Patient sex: F
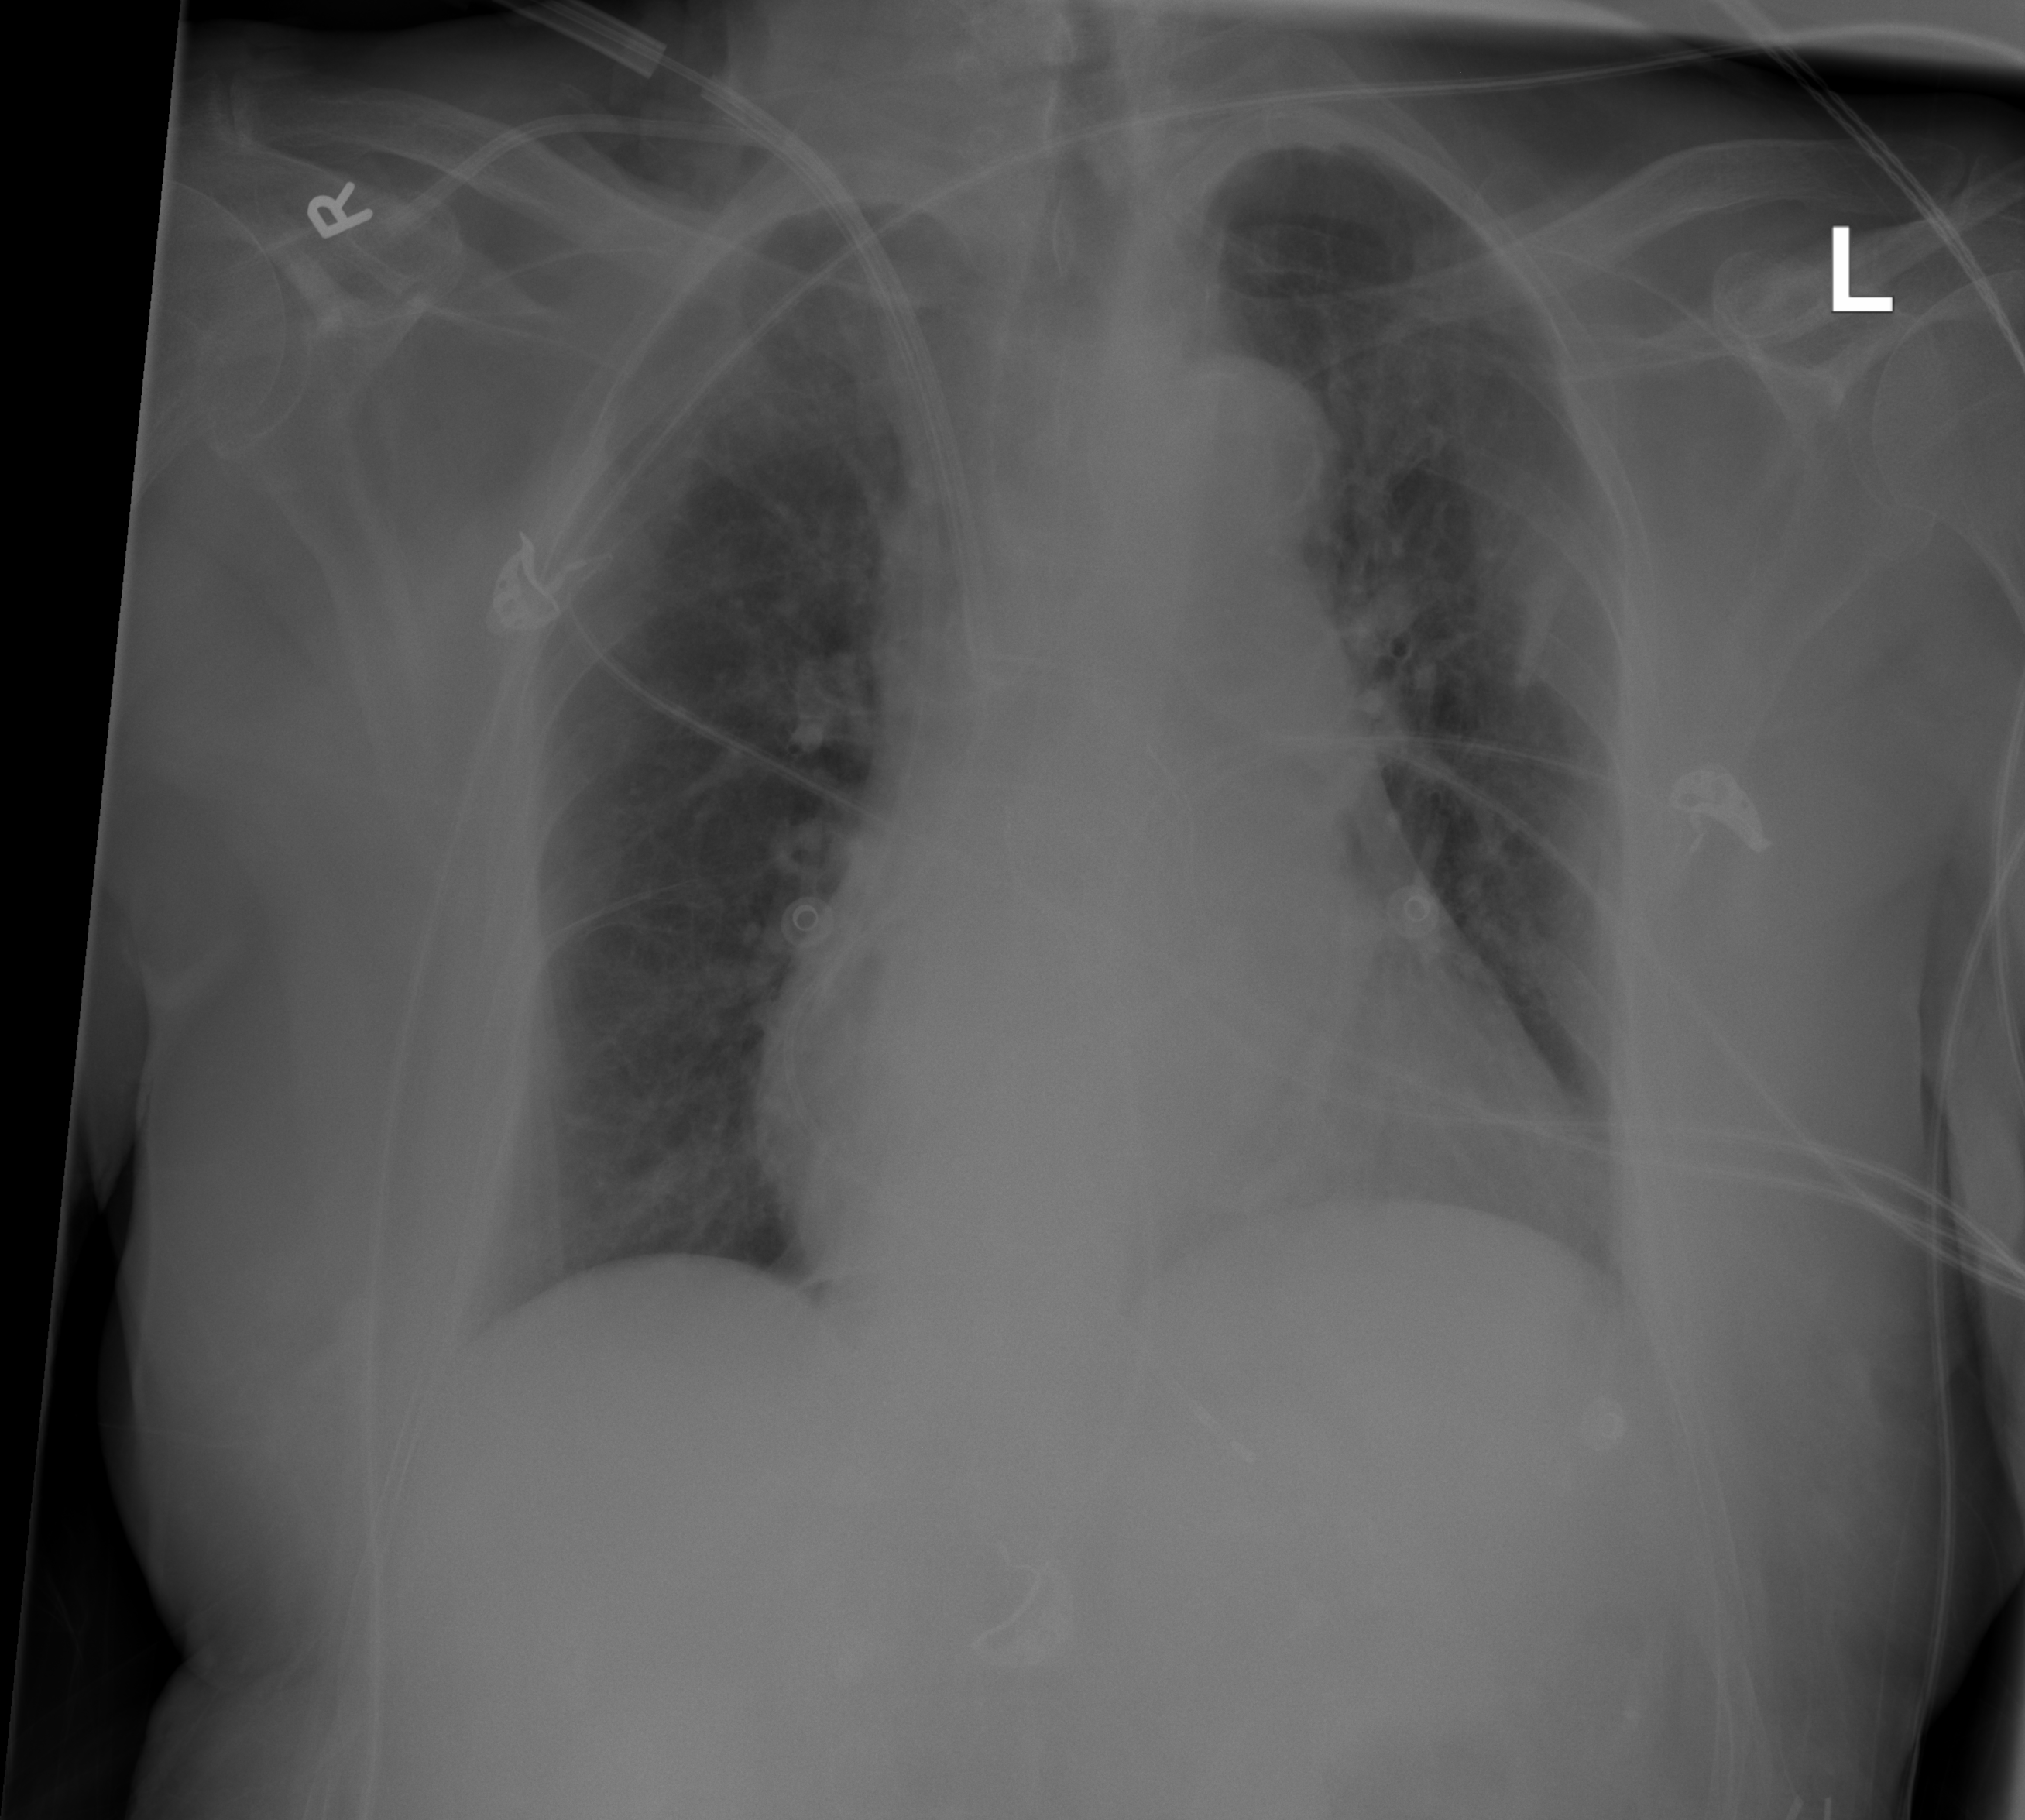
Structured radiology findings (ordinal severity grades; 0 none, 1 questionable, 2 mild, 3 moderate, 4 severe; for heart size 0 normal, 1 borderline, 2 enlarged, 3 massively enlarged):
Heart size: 2
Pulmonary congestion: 2
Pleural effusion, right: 0
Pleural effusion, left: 0
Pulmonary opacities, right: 0
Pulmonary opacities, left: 0
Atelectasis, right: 0
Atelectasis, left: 0